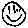
Label: smiley face